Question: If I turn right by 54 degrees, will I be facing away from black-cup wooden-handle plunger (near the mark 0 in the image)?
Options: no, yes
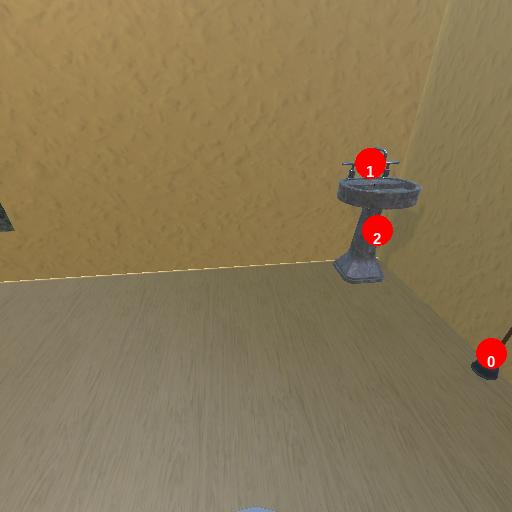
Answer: no